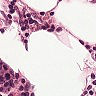
Metastatic tissue present: no